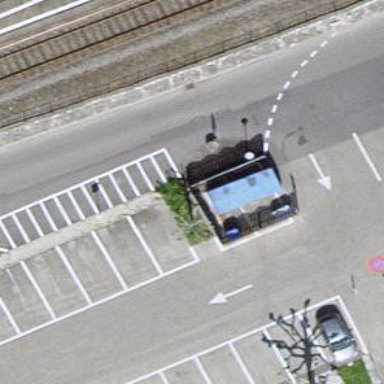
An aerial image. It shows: Public motorcycle parking space.